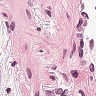
Metastatic tissue present: no